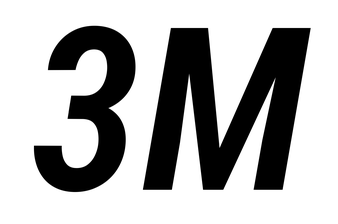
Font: Roboto-Italic_Condensed_SemiBold_Italic